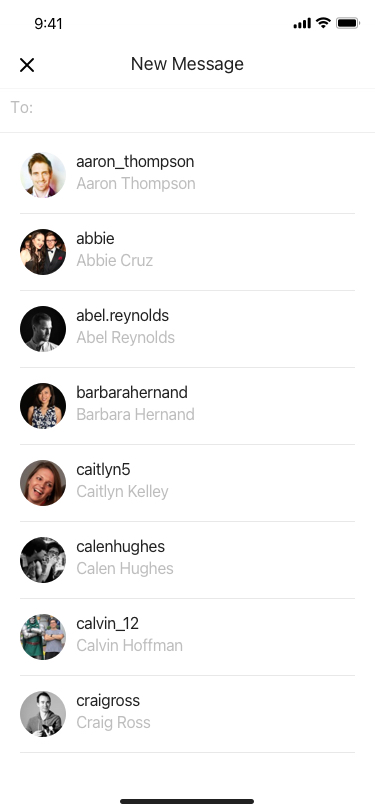
Text in this UI design:
aaron_thompson
Aaron Thompson
abbie
Abbie Cruz
abel.reynolds
Abel Reynolds
barbarahernand
Barbara Hernand
caitlyn5
Caitlyn Kelley
calenhughes
Calen Hughes
calvin_12
Calvin Hoffman
To: